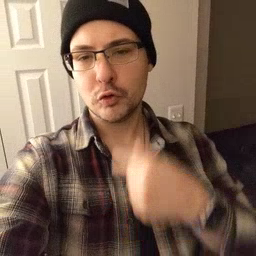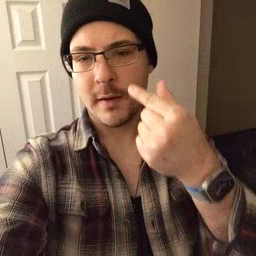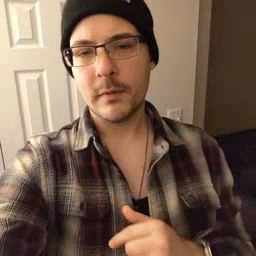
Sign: giraffe